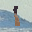
Label: 1